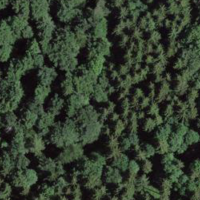
EUNIS habitat code: 44
Species observed at this site:
Luzula pilosa
Ilex aquifolium
Poa annua
Circaea lutetiana
Cardamine flexuosa